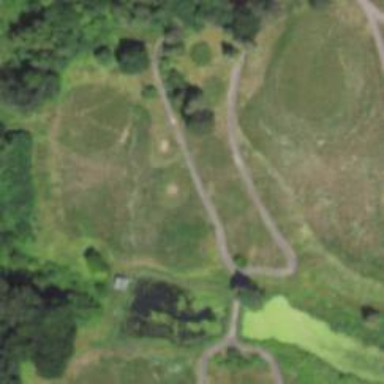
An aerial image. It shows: Golf fairway surrounded by grass.